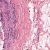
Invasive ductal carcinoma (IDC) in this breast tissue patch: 0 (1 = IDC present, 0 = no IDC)